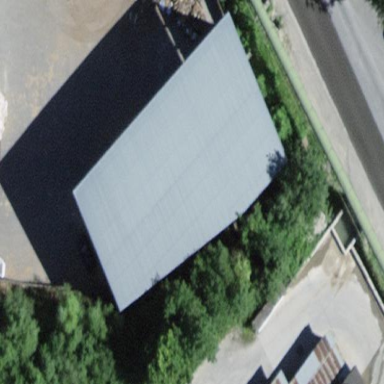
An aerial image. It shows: Industrial building.